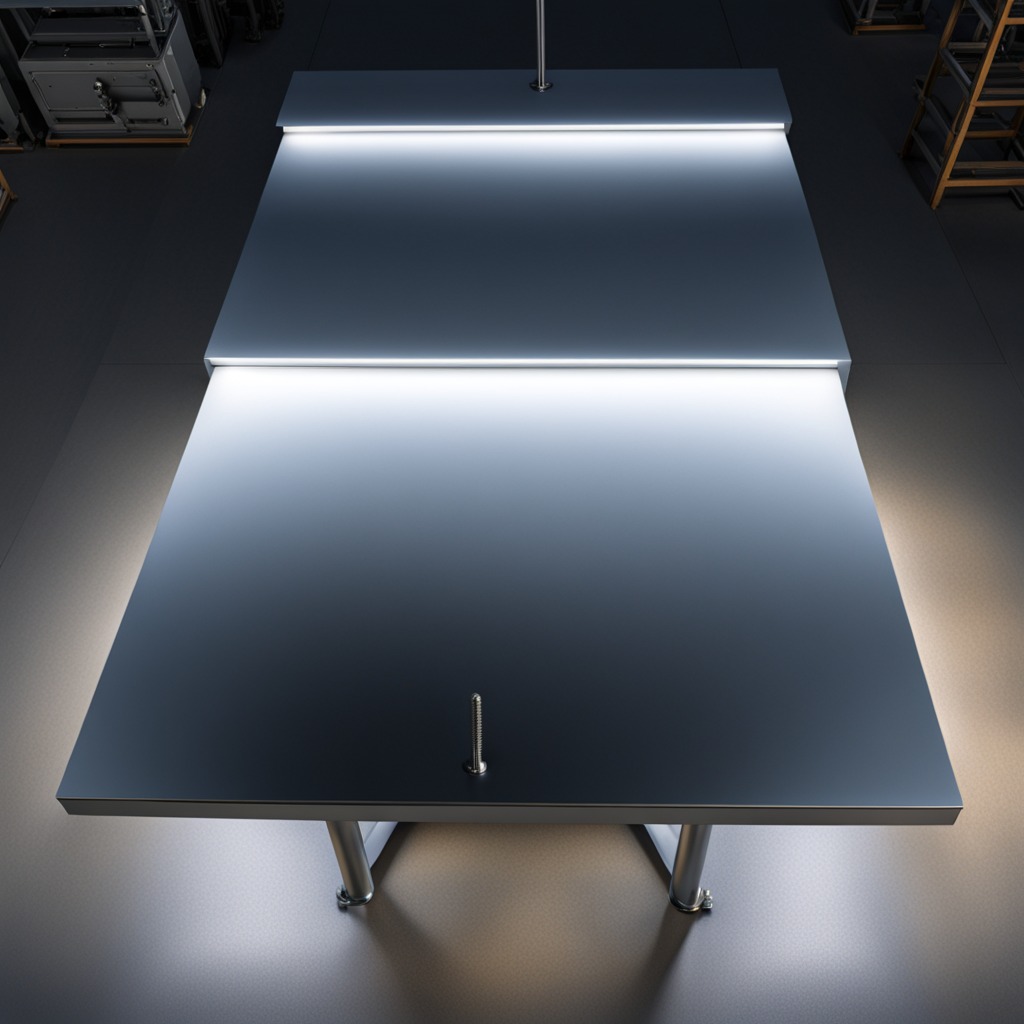
A metal screw is lying on the tabletop.